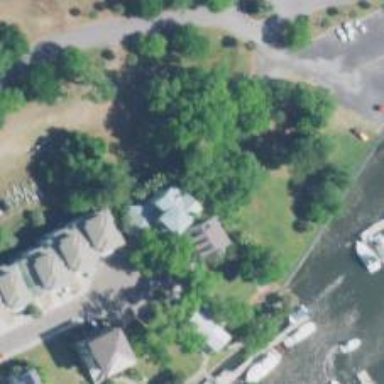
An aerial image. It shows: Boatyard attraction offering boat rides.